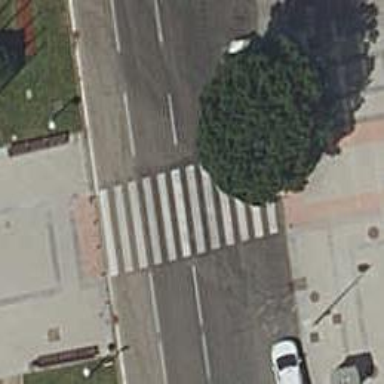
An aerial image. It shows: Uncontrolled zebra crossing on the road.